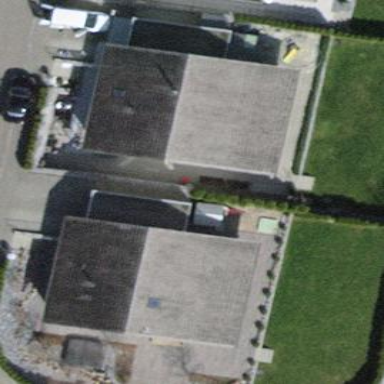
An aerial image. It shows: Detached building with gabled roof.